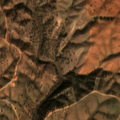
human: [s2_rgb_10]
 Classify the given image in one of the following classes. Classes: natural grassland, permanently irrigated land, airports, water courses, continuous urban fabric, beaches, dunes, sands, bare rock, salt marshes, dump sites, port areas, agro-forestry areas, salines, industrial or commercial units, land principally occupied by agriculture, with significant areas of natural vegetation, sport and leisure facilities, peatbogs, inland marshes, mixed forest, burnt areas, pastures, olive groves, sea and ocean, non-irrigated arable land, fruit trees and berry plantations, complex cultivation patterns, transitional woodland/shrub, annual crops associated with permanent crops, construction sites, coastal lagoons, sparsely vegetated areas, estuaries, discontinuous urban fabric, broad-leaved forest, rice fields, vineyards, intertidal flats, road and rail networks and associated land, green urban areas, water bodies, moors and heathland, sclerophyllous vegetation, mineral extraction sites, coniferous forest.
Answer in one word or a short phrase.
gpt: non-irrigated arable land, olive groves, agro-forestry areas, transitional woodland/shrub